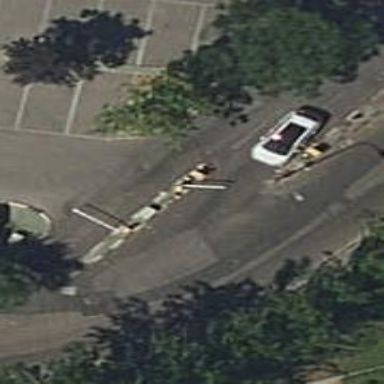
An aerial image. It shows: Lift gate barrier.